一年级 · 组合几何学
(12 分 ) 看图回答问题.

（1）小鸟住在小猫的

边面.

(2) 大象的左边是

下面是 \$ \qquad \$ .

（3）住在最上面的动物是

(4) 住在小熊右边、小羊左边的动物是

(5)和小熊猫住在同一层的动物是 \$ \qquad \$ .和在左边, \$ \qquad \$在右边.
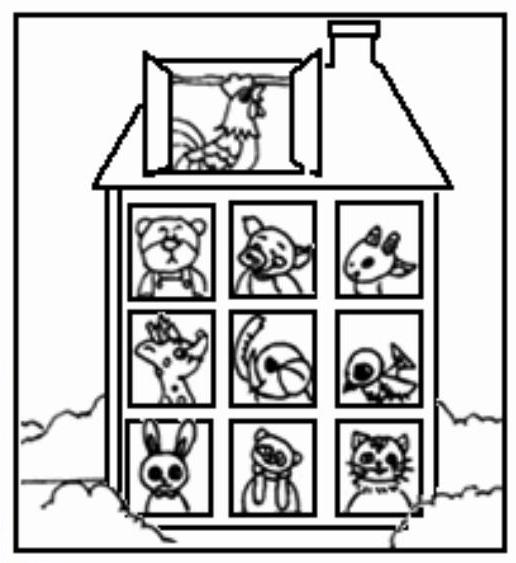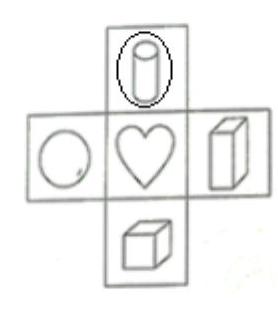
答案: 解(1) 上; 上
(3) 左; 右

（2）小鹿; 小鸟; 小牛; 小熊猫

(3) $小$ 鸡

(4) $小$ 牛 $^{2}$

（5）小兔；小猫；小兔；小猫